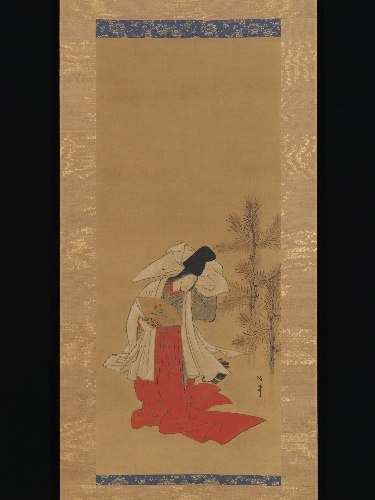
Artist: Isoda Koryūsai
Artist bio: Japanese, 1735–ca. 1790
Date: 1764–88
Object type: Hanging scroll
Classification: Paintings
Medium: Hanging scroll; ink and color on silk
Culture: Japan
Period: Edo period (1615–1868)
Dimensions: Image: 32 in. × 13 1/2 in. (81.3 × 34.3 cm)
Overall with mounting: 66 15/16 × 18 13/16 in. (170 × 47.8 cm)
Overall with knobs: 66 15/16 × 20 11/16 in. (170 × 52.6 cm)
Department: Asian Art
Credit line: Mary Griggs Burke Collection, Gift of the Mary and Jackson Burke Foundation, 2015
Accession year: 2015
Repository: Metropolitan Museum of Art, New York, NY
Tags: Fans|Women|Dancers